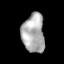
Tissue: lung
Cell type: T cells
Senescence score: 0.1819
Nuclear area (px): 853
Mean DAPI intensity: 173.28